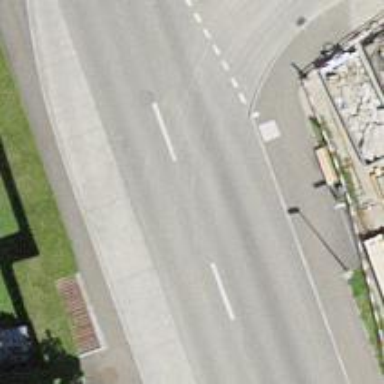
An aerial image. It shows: Bus stop with stop position for public transport.